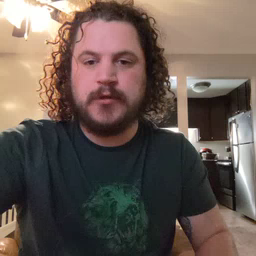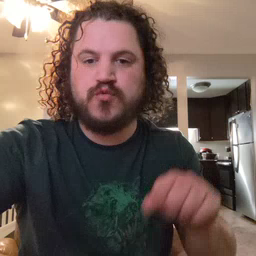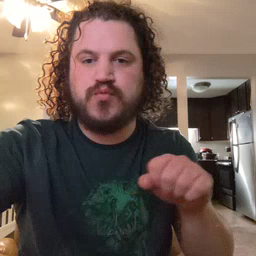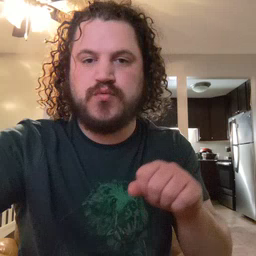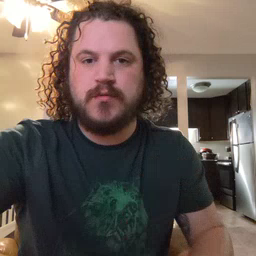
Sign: shoe